Question: I am trying to enable Services which operate on selected 'Files and Folders' similar to those which can be invoked in Finder.
I have the following based on the 'Services Implementation Guide' which works, but only for Text etc
'''
+ (void)initialize {
static BOOL initialized = NO;
/* Make sure code only gets executed once. */
if (initialized == YES) return;
initialized = YES;
NSArray *sendTypes = [NSArray arrayWithObject:NSStringPboardType];
[NSApp registerServicesMenuSendTypes:sendTypes returnTypes:nil];
NSLog(@"initialize MyTableView");
}
- (id)validRequestorForSendType:(NSString *)sendType returnType:(NSString *)returnType {
NSLog(@"validRequestorForSendType %@%@", sendType, returnType);
if ([sendType isEqual:NSStringPboardType]) {
return self;
}
return [super validRequestorForSendType:sendType returnType:returnType];
}
'''
How do I implement URL?
The documentation states
> Your NSResponder object can register any pasteboard data type, public
or proprietary, common or rare. If it handles the public and common
types, of course, it has access to more services. For a list of
standard pasteboard data types, see NSPasteboard Class Reference.
There seems to be no corresponding pasteboard data type. I have tried 'NSURL', 'NSURL class'
'NSFilenamesPboardType' partially works, but does not show all the Services Finder does, and seems to belong to (OS X v10.5 and earlier)
I have been following the 'Services Implementation Guide', which seems to have 3 steps
1.Registering Objects for Services
'''
NSApp registerServicesMenuSendTypes: returnTypes:
'''
2.Validating Services Menu Items
'''
validRequestorForSendType:returnType:
'''
3.Sending Data to the Service
'''
writeSelectionToPasteboard:types:
'''
I have got the first 2 to partially work (although I cannot get the same Menu I see in Finder when a File is selected in particular the 'Files and Folders' )
The 3rd seems to be the sticking point
This seems to be supported for 'NSTextView', but deprecated for 'NSObject'
I am really looking for some idea how to use Services for 'Files and Folders' in the same way many other applications do.

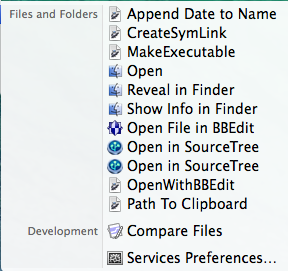
Answer: I have made this work, and am posting the result for the benefit of others who may want to do similar.
The first 3 methods are in my Class which subclassed a View
'''
+ (void)initialize {
static BOOL initialized = NO;
/* Make sure code only gets executed once. */
if (initialized == YES) return;
initialized = YES;
[NSApp registerServicesMenuSendTypes:[NSArray arrayWithObject:(__bridge NSString *)kUTTypeFileURL] returnTypes:nil];
}
- (id)validRequestorForSendType:(NSString *)sendType returnType:(NSString *)returnType {
if ([sendType isEqual:(__bridge NSString *)kUTTypeFileURL]) {
return self;
}
return [super validRequestorForSendType:sendType returnType:returnType];
}
- (BOOL)writeSelectionToPasteboard:(NSPasteboard *)pboard types:(NSArray *)types {
if([self.keyDelegate respondsToSelector:@selector(writeSelectionToPasteboard:types:)])
return [self.keyDelegate writeSelectionToPasteboard:pboard types:types];
return FALSE;
}
'''
The last in the delegate to actually write to the pasteboard.
'''
- (BOOL)writeSelectionToPasteboard:(NSPasteboard *)pboard types:(NSArray *)types {
return [pboard setString:[[[self selectedFile] url] absoluteString] forType:(__bridge NSString *)kUTTypeFileURL];
}
'''
There was a certain amount of guesswork/experimentation because the requirements do not seem to be clearly specified.
This is simple implementation, because I am only interested in one type.